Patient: sex M, age 37
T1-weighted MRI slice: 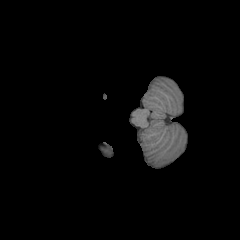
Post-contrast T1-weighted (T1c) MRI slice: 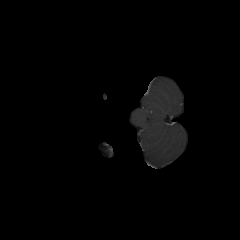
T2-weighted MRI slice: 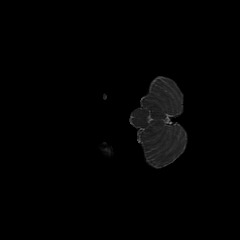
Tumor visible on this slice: no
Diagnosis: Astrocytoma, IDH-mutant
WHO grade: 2